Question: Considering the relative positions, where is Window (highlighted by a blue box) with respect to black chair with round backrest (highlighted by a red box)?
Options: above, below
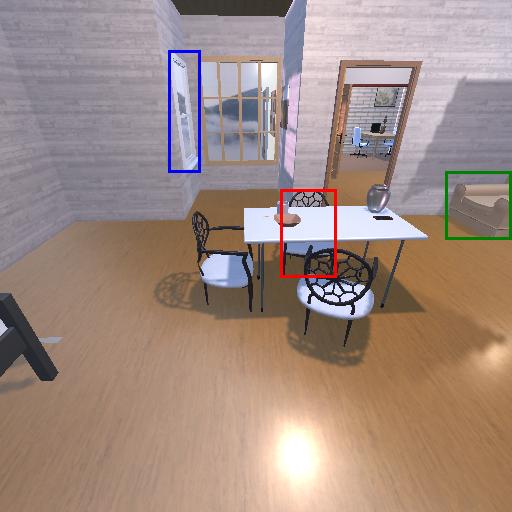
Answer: above